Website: slack
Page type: billing-address
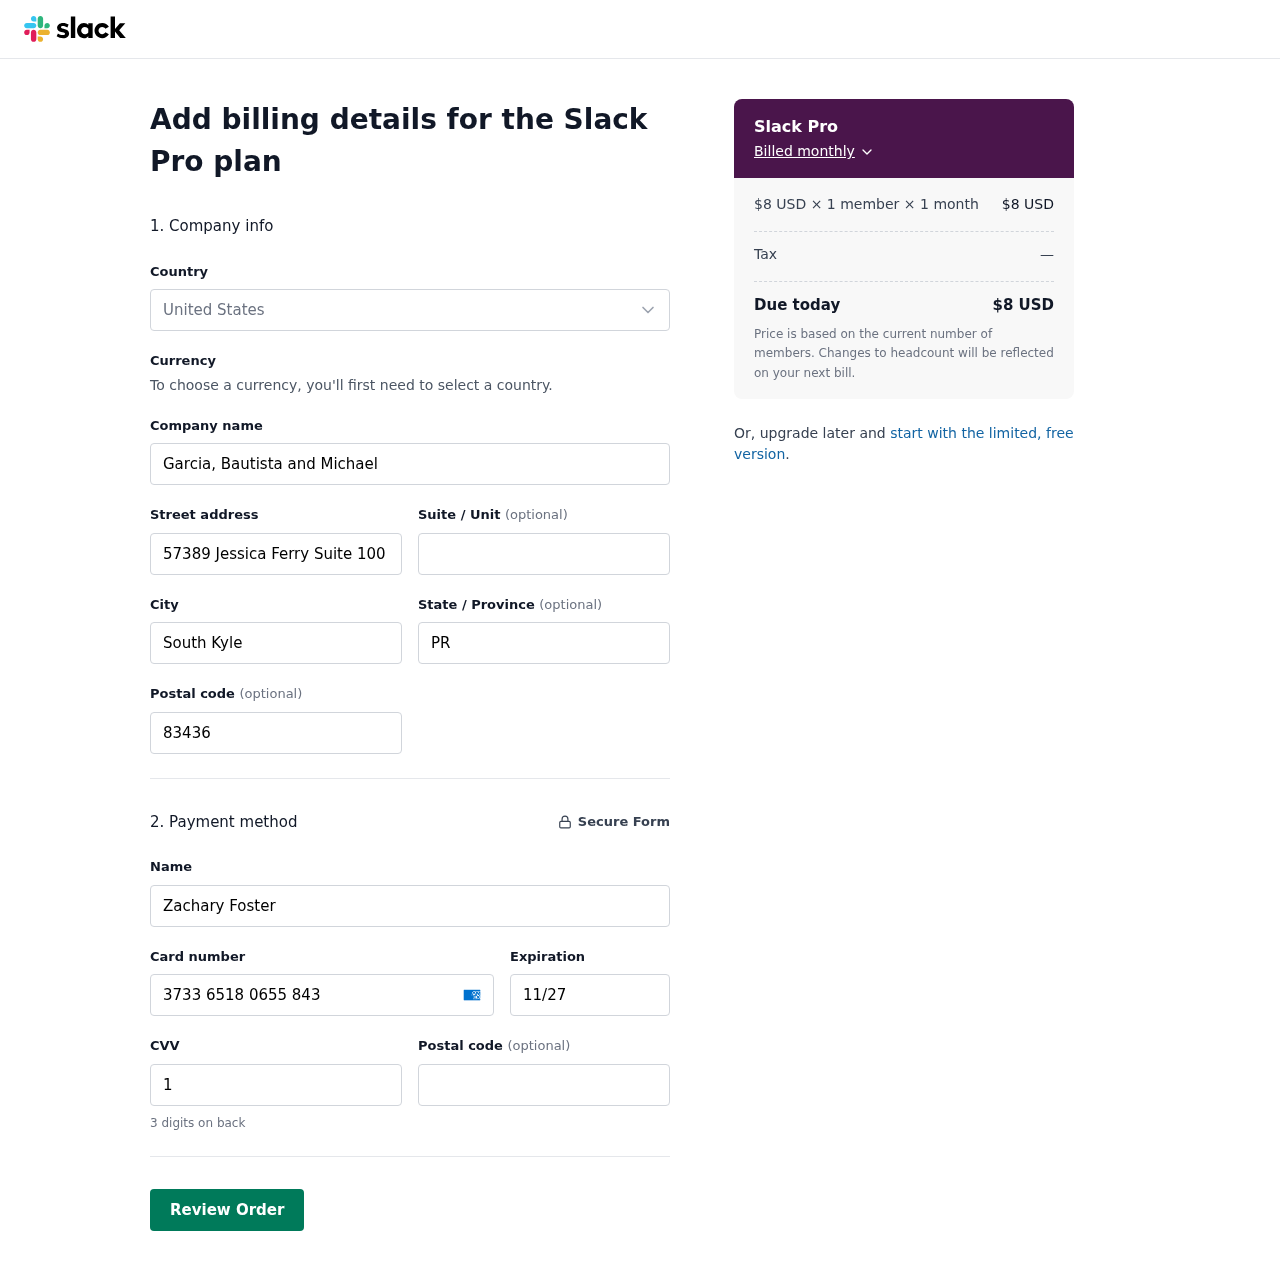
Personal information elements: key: PII_CARD_CVV
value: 1975
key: PII_CARD_EXPIRY
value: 11/27
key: PII_CARD_NUMBER
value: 3733 6518 0655 843
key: PII_CITY
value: South Kyle
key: PII_COMPANY
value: Garcia, Bautista and Michael
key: PII_COUNTRY
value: United States
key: PII_FULLNAME
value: Zachary Foster
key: PII_POSTCODE
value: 83436
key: PII_STATE
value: PR
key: PII_STREET
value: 57389 Jessica Ferry Suite 100
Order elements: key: ORDER_PLAN_PRICE
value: $8 USD
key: ORDER_NUM_MEMBERS
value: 1 member
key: ORDER_NUM_MONTHS
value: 1 month
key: ORDER_SUBTOTAL
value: $8 USD
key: ORDER_TAX
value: —
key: ORDER_TOTAL
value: $8 USD